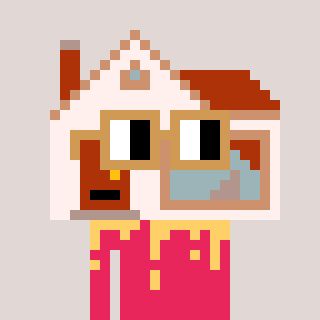
a pixel art character with square brown glasses, a house-shaped head and a redpinkish-colored body on a warm background